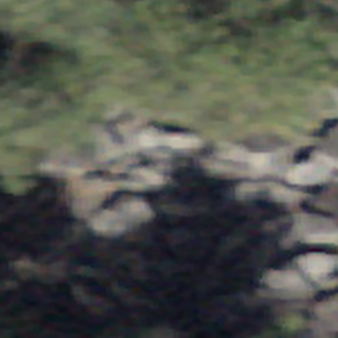
Label: bouldering_area